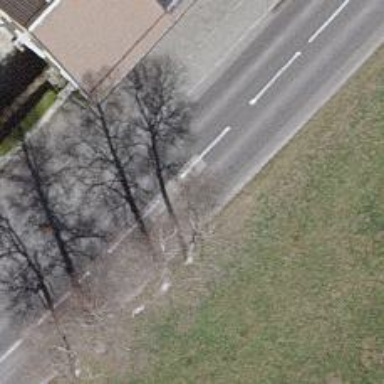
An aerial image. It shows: Secondary road with asphalt surface and shared lane for cyclists.